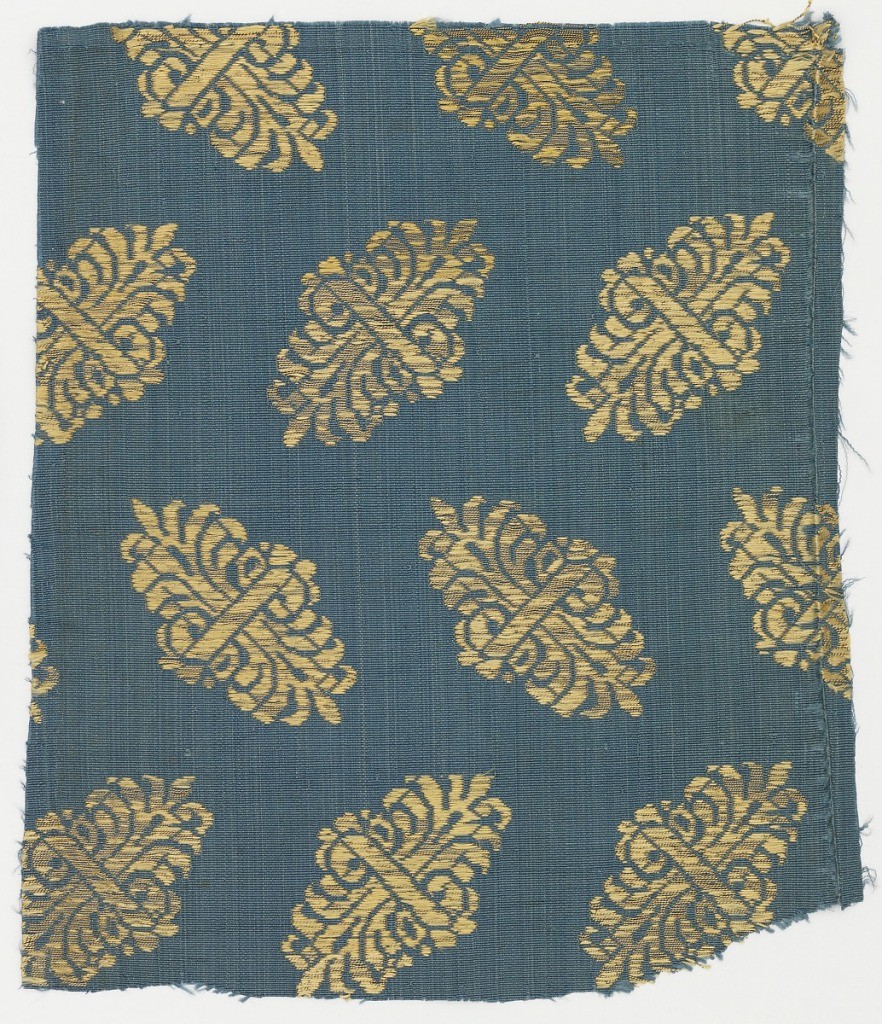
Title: Fragment
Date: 17th century
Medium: silk, metallic Technique: brocaded plain weave
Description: Double palmette arranged in alternating rows on blue ground.